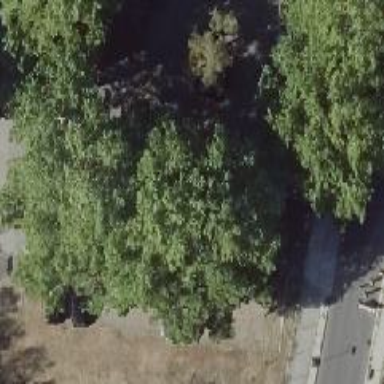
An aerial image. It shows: The tree has broadleaved deciduous leaves.